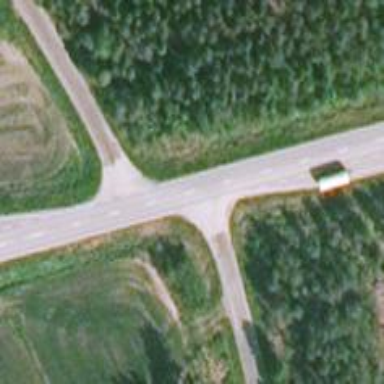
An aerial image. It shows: Road with "give way" sign.